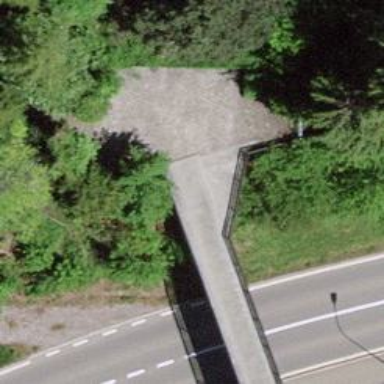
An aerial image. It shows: Footway on bridge.